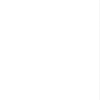
Label: dusty